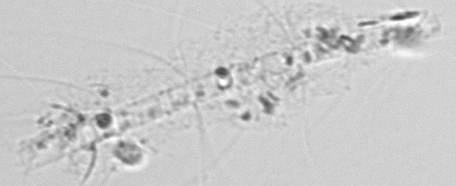
Label: Chaetoceros